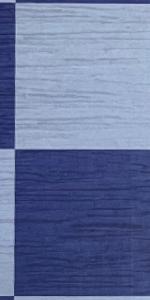
Label: Empty